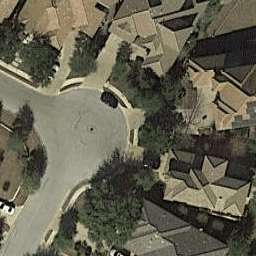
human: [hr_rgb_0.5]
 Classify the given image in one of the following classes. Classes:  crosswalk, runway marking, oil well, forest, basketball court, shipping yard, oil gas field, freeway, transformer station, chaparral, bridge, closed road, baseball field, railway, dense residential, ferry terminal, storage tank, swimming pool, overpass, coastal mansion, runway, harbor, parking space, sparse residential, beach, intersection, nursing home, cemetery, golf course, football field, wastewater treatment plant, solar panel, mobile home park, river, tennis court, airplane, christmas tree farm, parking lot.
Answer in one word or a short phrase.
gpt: closed road